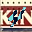
Label: 4